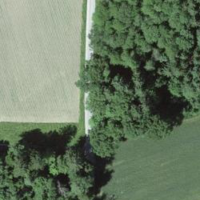
EUNIS habitat code: 41
Species observed at this site:
Galeopsis tetrahit